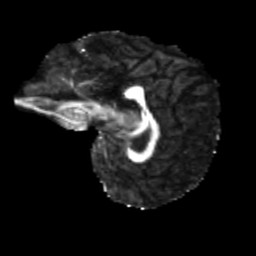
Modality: FA
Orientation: sagittal
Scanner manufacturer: siemens
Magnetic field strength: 3 T
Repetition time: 4 s
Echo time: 0.0594 s